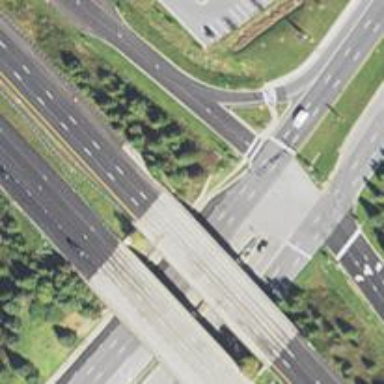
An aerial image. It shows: Bridge crossing over expressway trunk road.